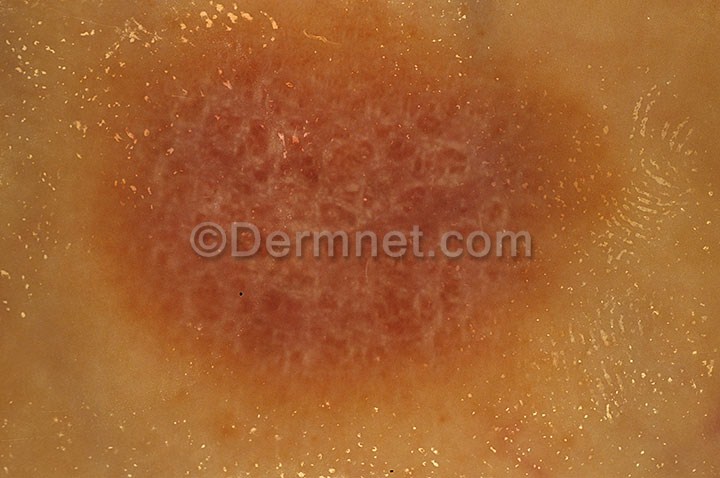
Disease: Nail Fungus and other Nail Disease